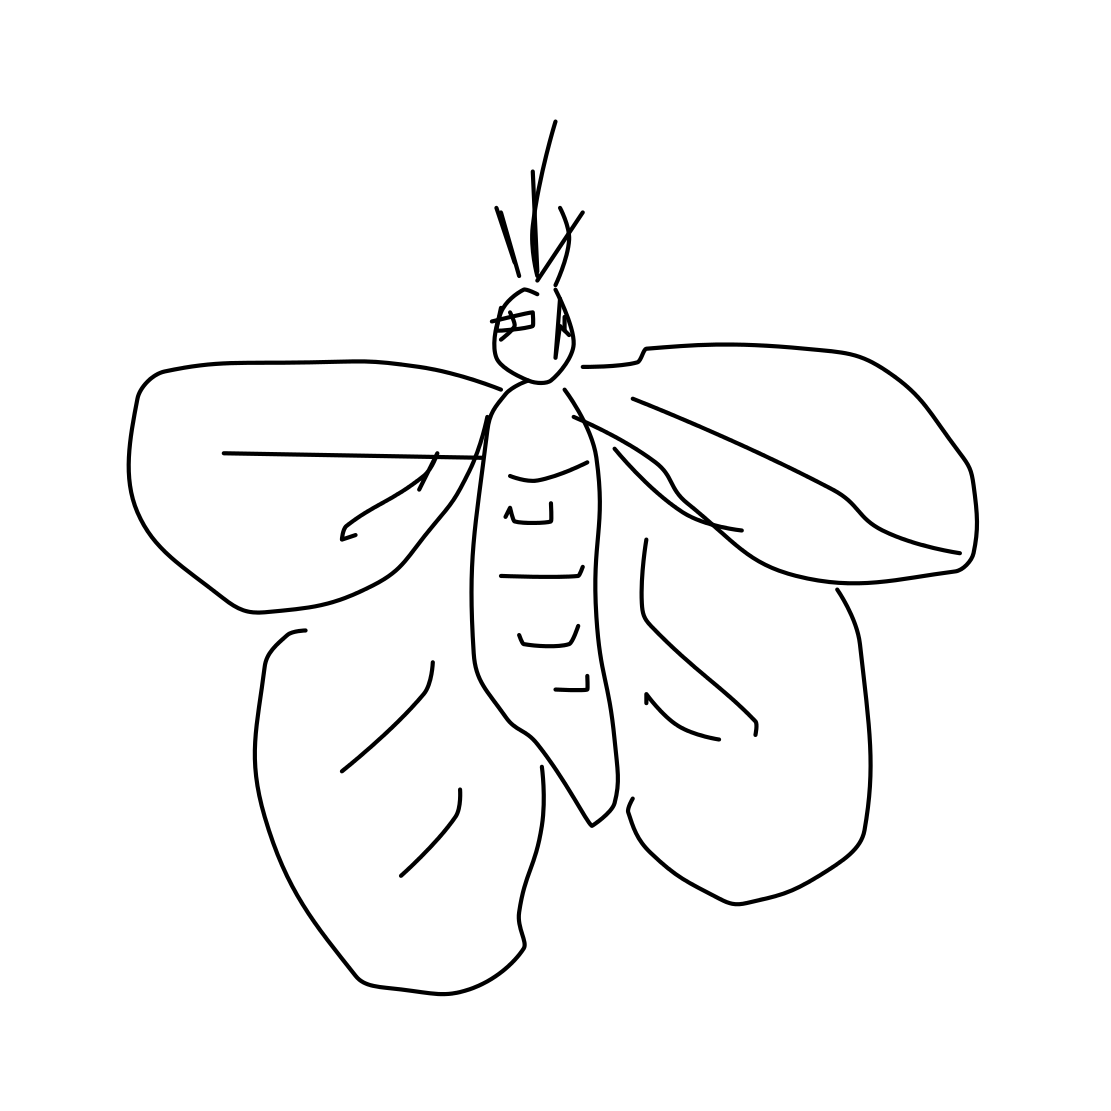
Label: bee